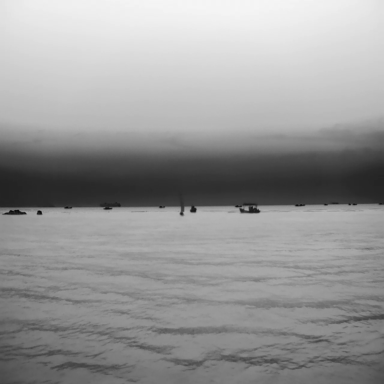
There are 12 objects shown in the infrared image, including ten bulk_carriers, a fishing_boat, and a sailboat.